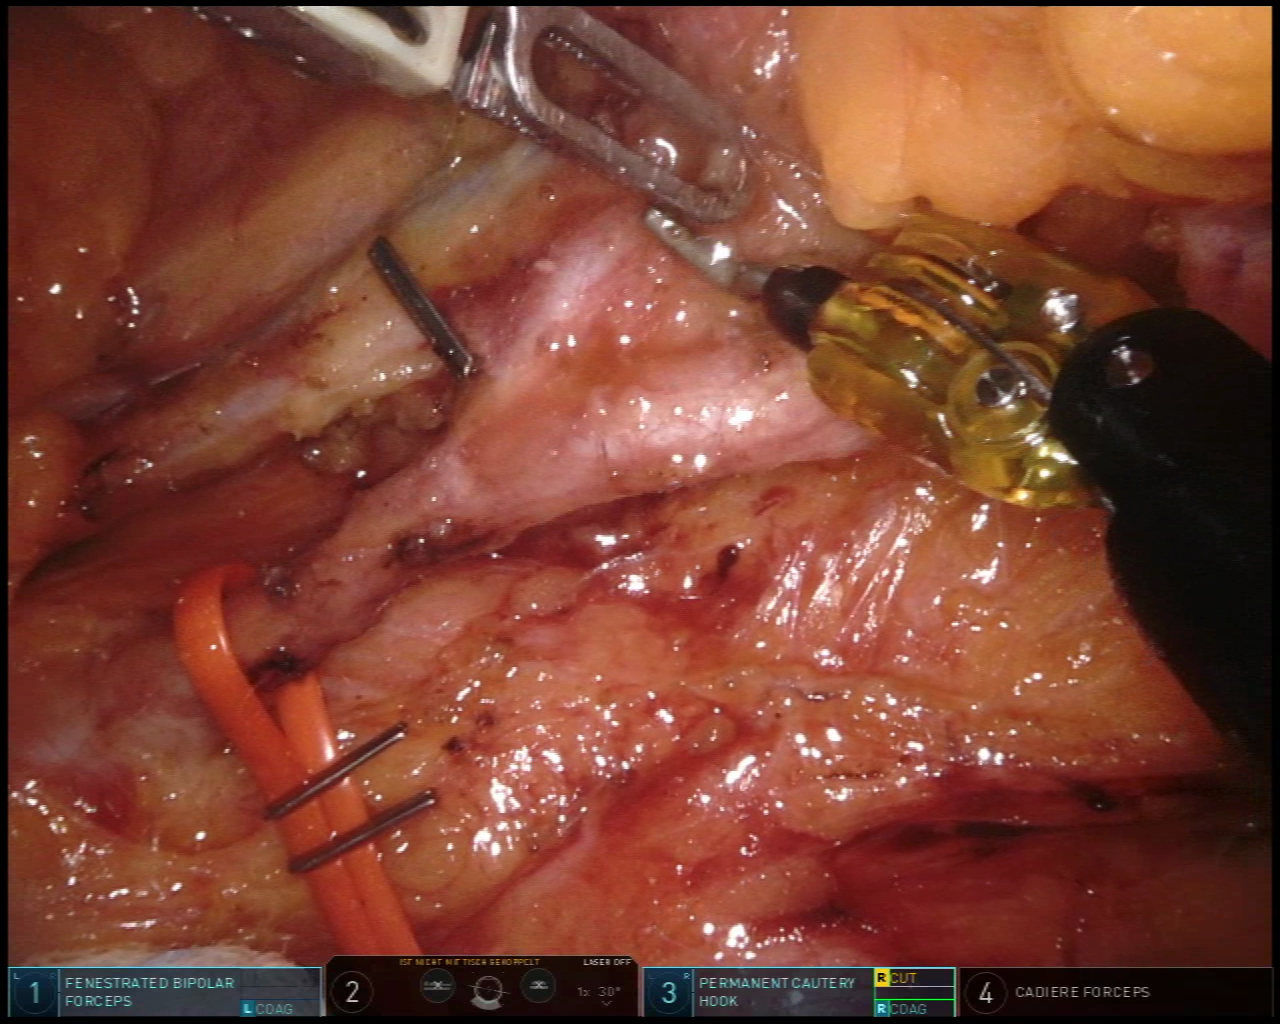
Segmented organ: intestinal_veins
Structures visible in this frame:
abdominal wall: no
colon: no
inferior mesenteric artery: yes
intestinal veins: yes
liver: no
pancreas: no
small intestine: no
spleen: no
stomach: no
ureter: no
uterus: no
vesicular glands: no